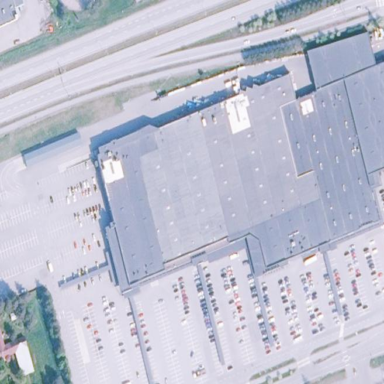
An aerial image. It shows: Retail area.